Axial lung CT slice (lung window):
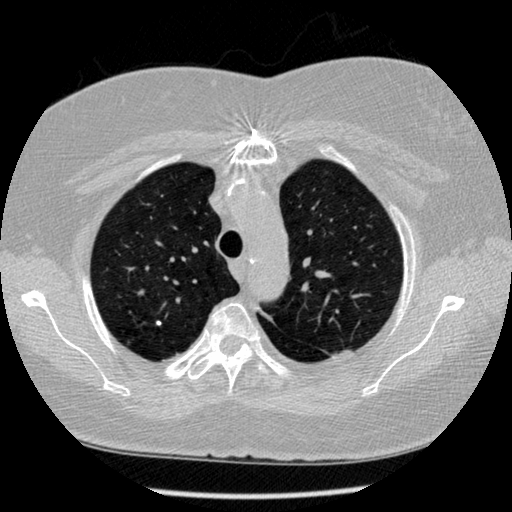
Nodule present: yes
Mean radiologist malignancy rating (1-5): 1.333